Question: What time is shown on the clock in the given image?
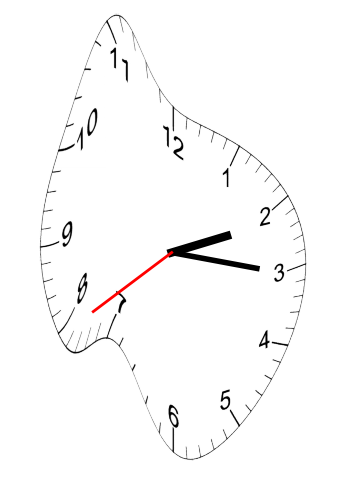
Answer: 02:15:39